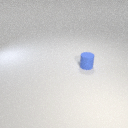
small blue rubber cylinder